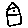
Label: house